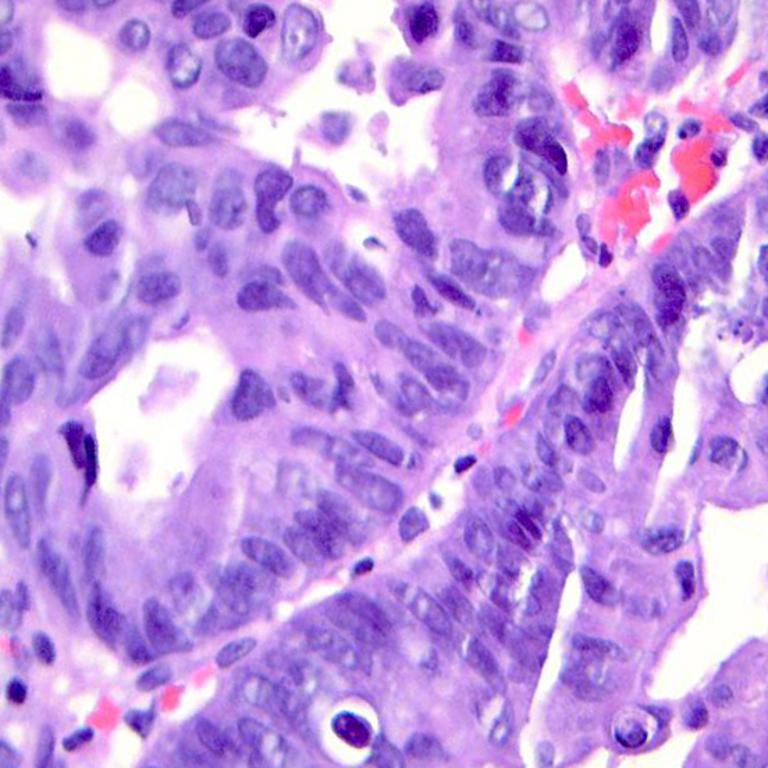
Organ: colon
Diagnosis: adenocarcinomas